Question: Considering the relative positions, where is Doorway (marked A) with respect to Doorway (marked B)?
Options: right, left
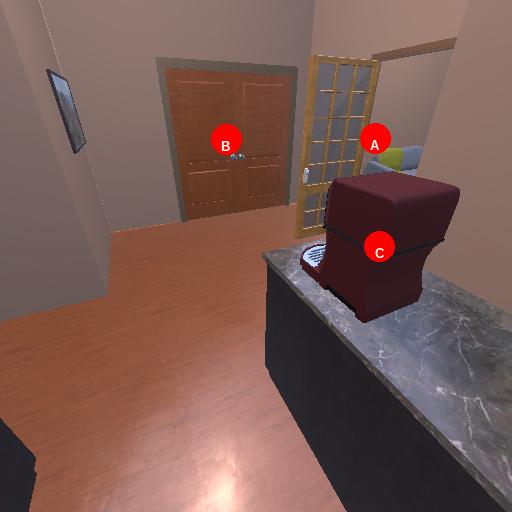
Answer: right